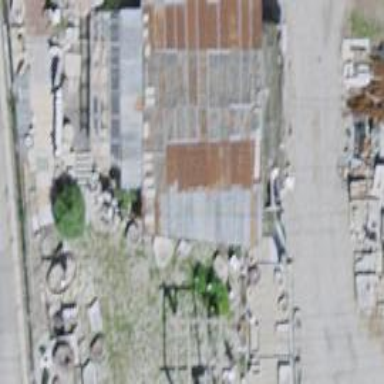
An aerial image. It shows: Shed.